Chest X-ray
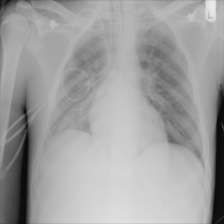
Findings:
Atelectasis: negative
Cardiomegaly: negative
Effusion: negative
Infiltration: negative
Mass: negative
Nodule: negative
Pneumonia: negative
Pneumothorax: negative
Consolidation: negative
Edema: negative
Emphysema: negative
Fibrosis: negative
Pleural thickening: negative
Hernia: negative